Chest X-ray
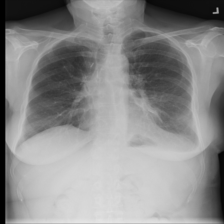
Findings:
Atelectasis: negative
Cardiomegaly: negative
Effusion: negative
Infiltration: negative
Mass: negative
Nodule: negative
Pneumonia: negative
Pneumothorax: negative
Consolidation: negative
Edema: negative
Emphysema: negative
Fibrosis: negative
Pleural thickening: negative
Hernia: negative